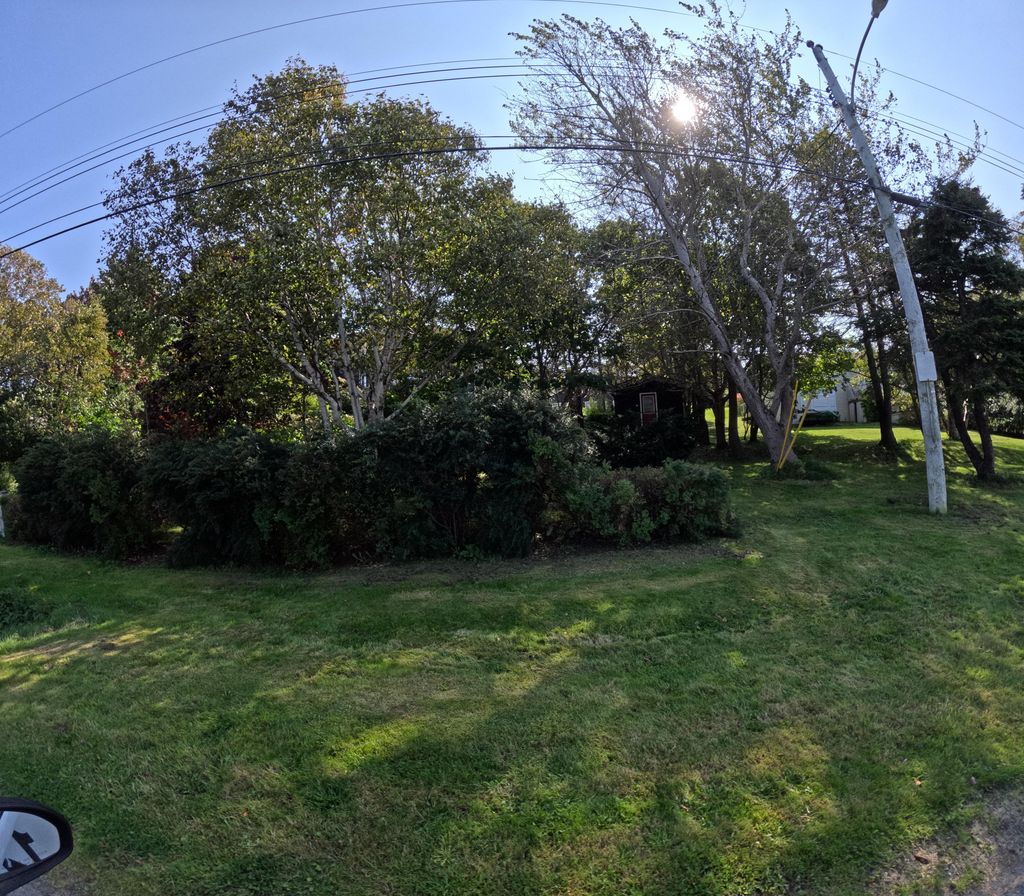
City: st_johns